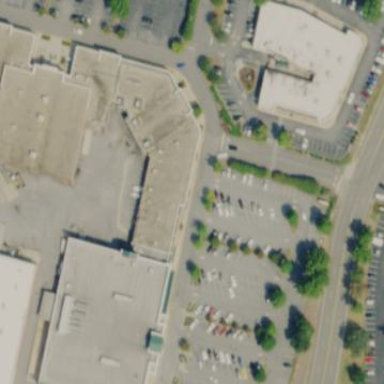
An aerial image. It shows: Supermarket building.